Question: I can't record audio using the <URL>" occurs:
The log message about the missing root view controller at app startup is already there BEFORE the above error occurs and it is probably not connected to my problem.
I have downloaded the SpeakHere example project from the linked website (see top of this question), opened the fresh download in Xcode and directly started the app. I did not modify any setting and not any line of code. I've also searched on google and stackoverflow for this problem and didn't find a solution, although this problem must be very general.
I use Xcode Version 4.5.2 (4G2008a) and a MacBook Pro from late 2009 with Mac OS X 10.8.
I've also had a friend try this on his computer and he has the very same problem. He has the same OS and his XCode version is also 4.5.2.
I would now try older Xcode versions, but right now I don't like to download a few gigabytes for a trial'n'error approach on my connection.
Any help appreciated, including reports like "works for me with Xcode version ...". Thanks!
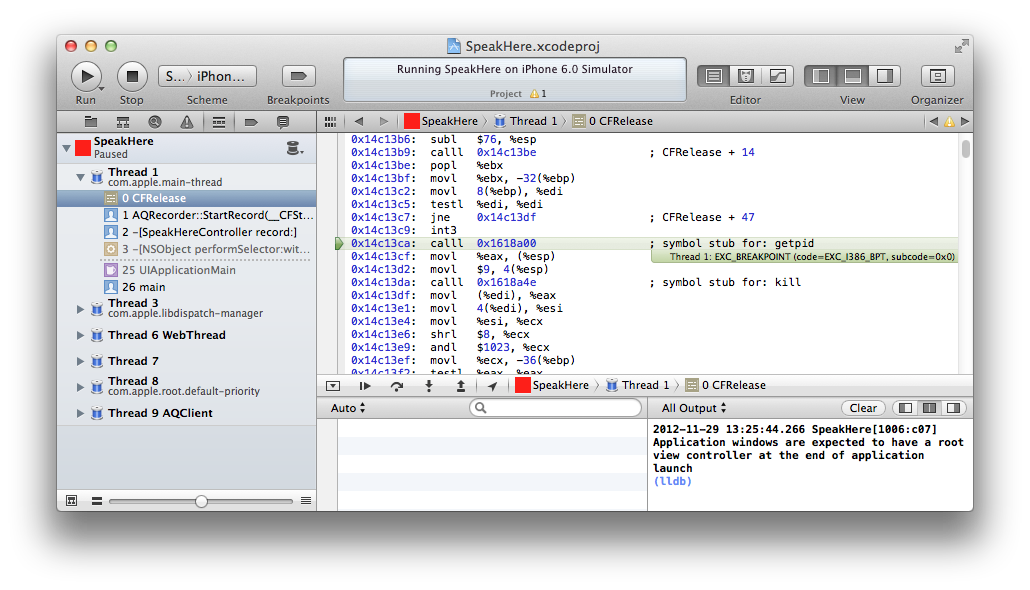
Answer: The problem occurs because in the method 'AQRecorder::StartRecord(CFStringRef inRecordFile)', the function 'CFURLCreateWithString()' fails and returns a pointer to nil. This is not detected and later on the code calls 'CFRelease()' on this nil pointer, which causes the EXC_BREAKPOINT.
The purpose of the method 'CFURLCreateWithString()' basically is to take a url string as input and return a pointer to a CFURL object as output. The problem here is that the input is not a url string. Instead, it's simply a path on the local file system without 'file:/' or the like as prefix. For this reason, this method fails.
The solution is to remove the not-working call to the method 'CFURLCreateWithString()' and instead call a related method, namely 'CFURLCreateWithFileSystemPath()', which is prepared to take a local file system path and convert it to a CFURL:
In the method 'AQRecorder::StartRecord(CFStringRef inRecordFile)', replace or comment out the line
'''
url = CFURLCreateWithString(kCFAllocatorDefault, (CFStringRef)recordFile, NULL);
'''
and insert
'''
url = CFURLCreateWithFileSystemPath(kCFAllocatorDefault, (CFStringRef)recordFile, kCFURLPOSIXPathStyle, false);
'''
at its place.